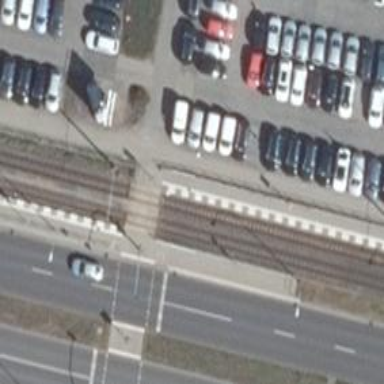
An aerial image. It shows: Tram stop position for public transport.